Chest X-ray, PA view. Patient: 40 years old, sex F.
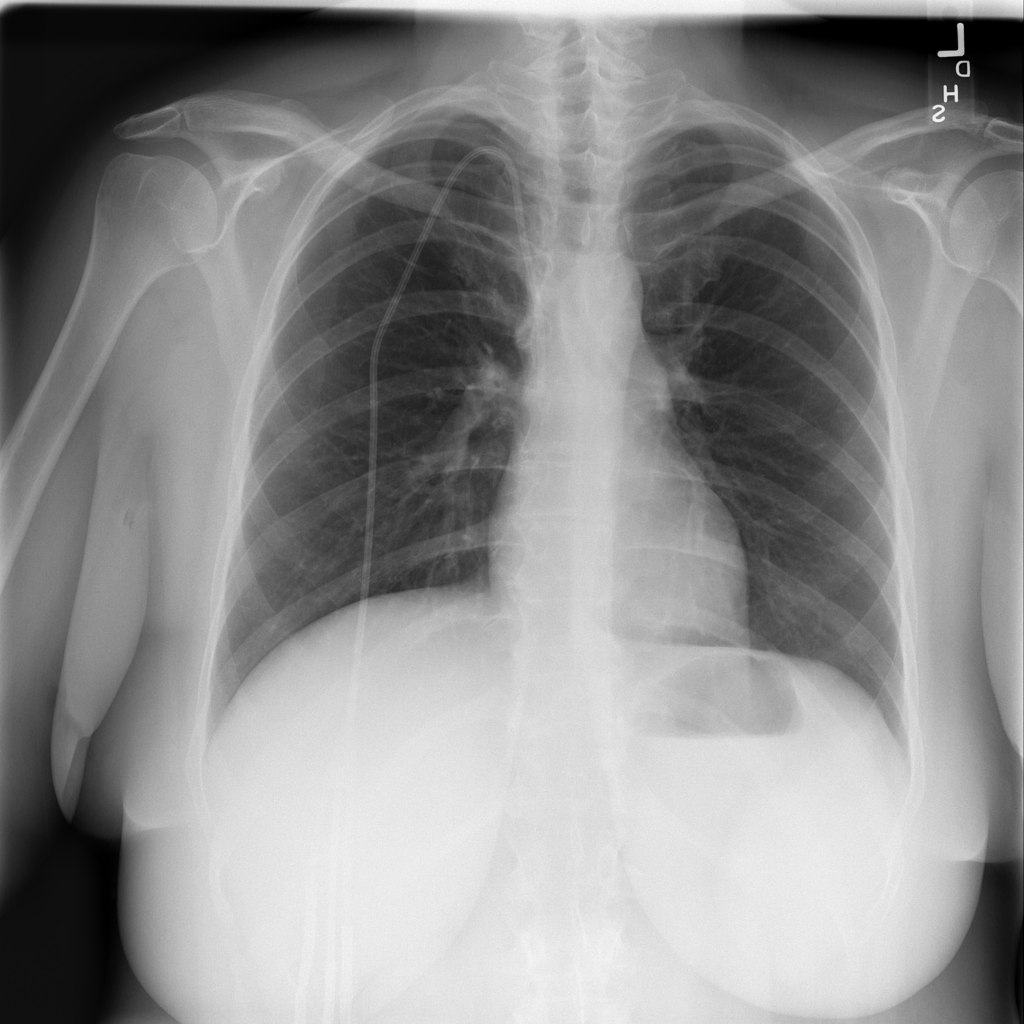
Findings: No Finding